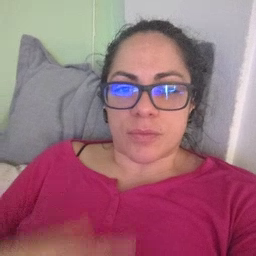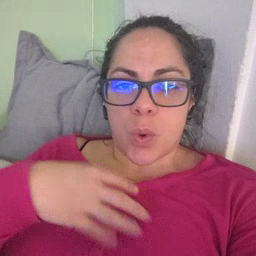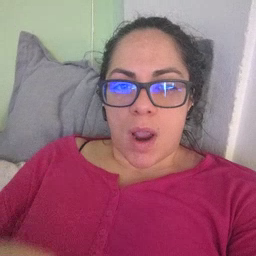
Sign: white